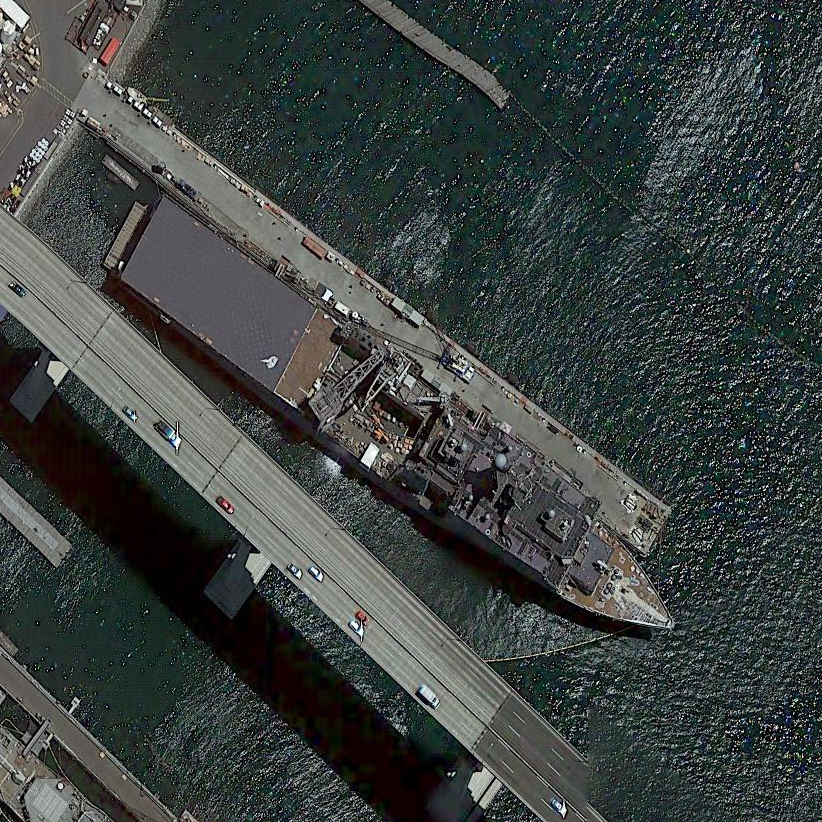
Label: combat